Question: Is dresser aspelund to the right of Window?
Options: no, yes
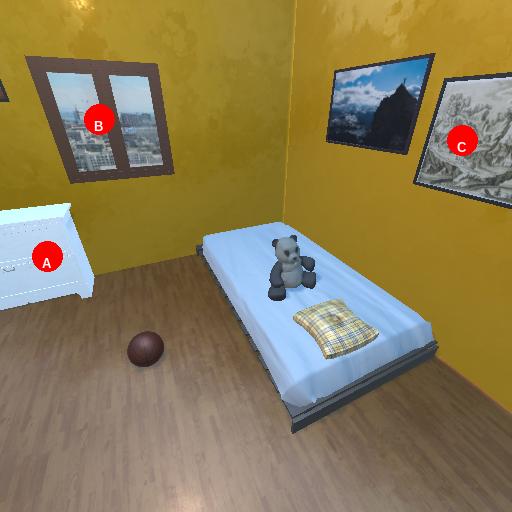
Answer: no